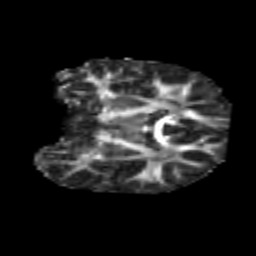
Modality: FA
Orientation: coronal
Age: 6
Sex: male
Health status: healthy